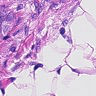
Metastatic tissue present: yes